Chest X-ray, PA view. Patient: 40 years old, sex M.
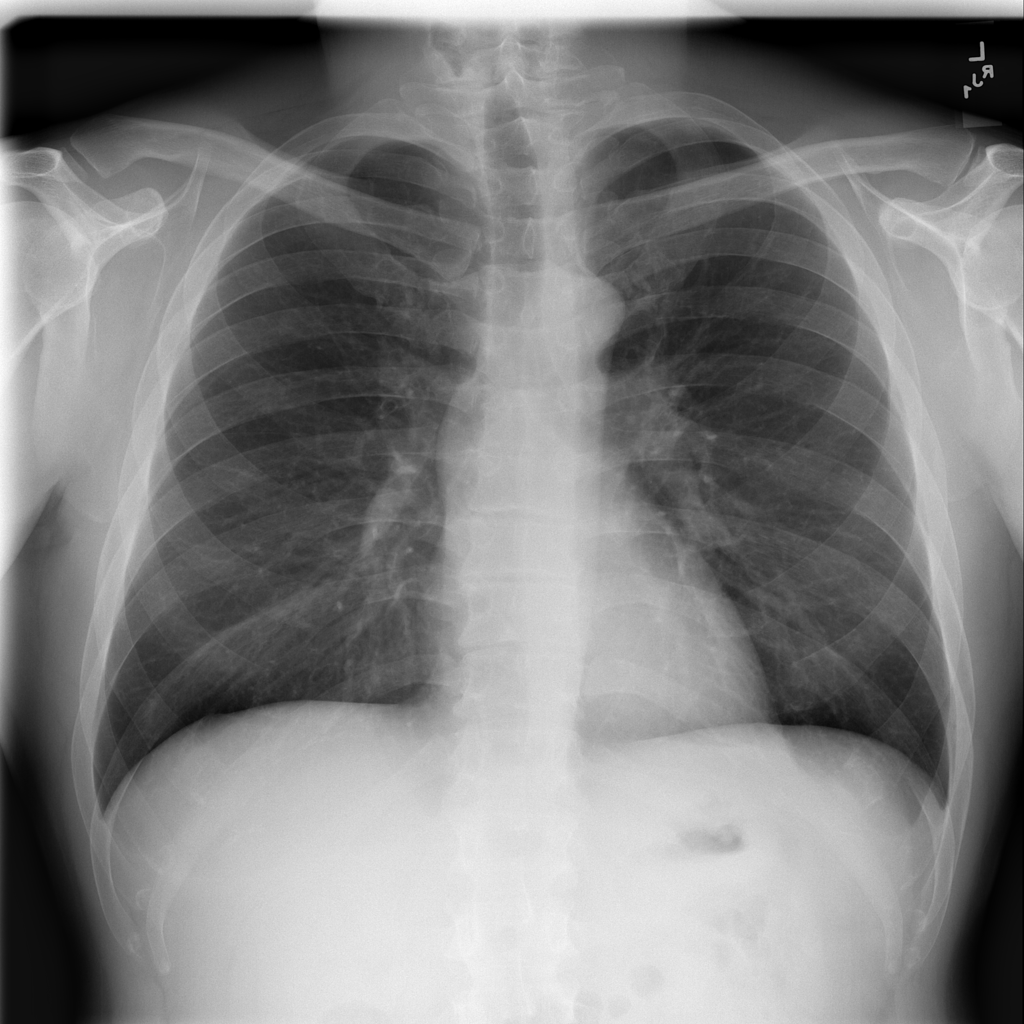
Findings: No Finding